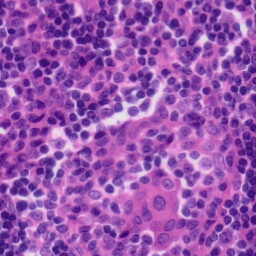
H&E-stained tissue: Tonsil